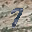
Label: 7